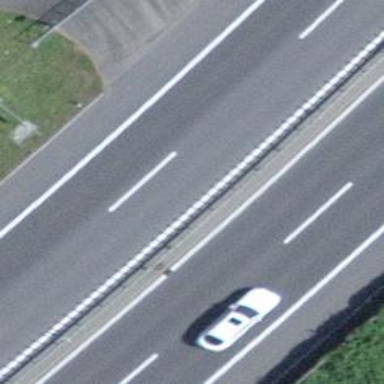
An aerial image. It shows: Trunk highway.